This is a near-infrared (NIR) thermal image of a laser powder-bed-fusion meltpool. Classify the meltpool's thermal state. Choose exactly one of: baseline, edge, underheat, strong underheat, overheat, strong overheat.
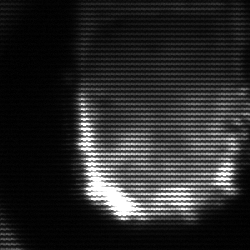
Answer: baseline